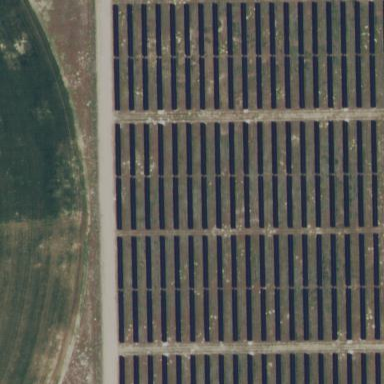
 consisting of solar photovoltaic panels."